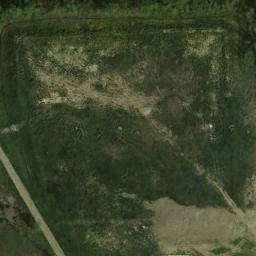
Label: meadow